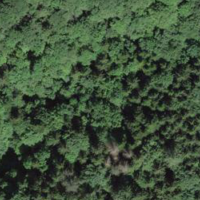
EUNIS habitat code: 44
Species observed at this site:
Carabus auronitens